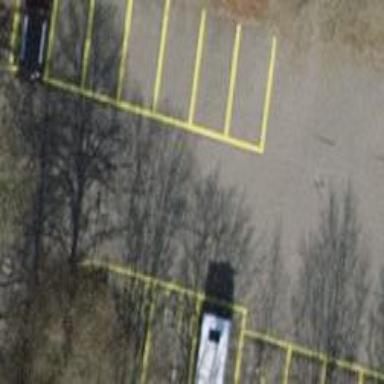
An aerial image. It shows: Parking area with surface.